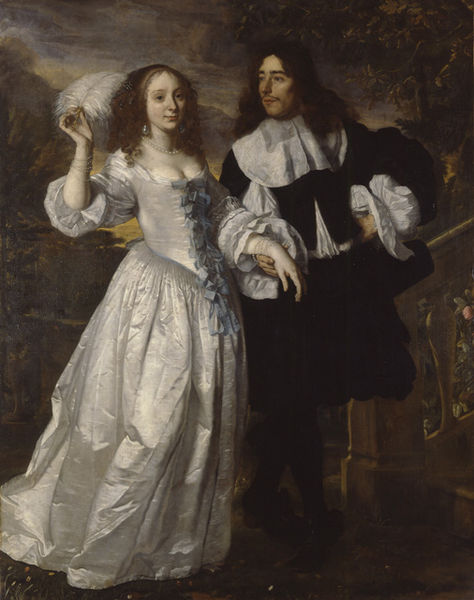
Titel: Junges Patrizierpaar
Künstler: Bartholomeus van der Helst
Standort: Karlsruhe
Institution: Staatliche Kunsthalle Karlsruhe
Schlagwörter: baum, blau, dunkel, feder, gemälde, gruppe, hand, himmel, mann, schatten, weiß, wolken, bäume, gelb, landschaft, menschen, abend, ausschnitt, blumen, braun, brust, busen, elegant, frankreich, frau, frisur, grau, haar, handschuh, handschuhe, hut, hüte, kleid, kleider, kopfbedeckungen, licht, nacht, ohrring, schmuck, schwarz, blick, dame, park, rose, tuch, ball, fest, fächer, gesellschaft, malerei, schleife, anzug, bart, gesichter, hemd, jacke, jung, mütze, mützen, schnurrbart, arm, arme, barock, blass, bluse, falten, gesicht, kleidung, kragen, lang, spitze, stein, ärmel, bild, bildnis, herr, holland, hände, portrait, porträt, öl, dämmerung, hügel, natur, sonne, gewand, haare, kostüm, mantel, adel, ohrringe, paar, rokkoko, schleifen, dekollete, dekoltee, front, kontrast, locken, perlen, renaissance, seide, szenerie, garten, beine, deutschland, hellblau, perücke, kopfbedeckung, lächeln, spanien, brüste, liebe, düster, genremalerei, italien, man, mieder, hosen, berge, gebirge, kette, farbe, klein, hof, ölgemälde, treppe, frack, braut, schnurbart, weib, glanz, robe, glänzend, geländer, stufe, stufen, edel, rüschen, fein, schnauzer, perlenkette, satin, bad, doppelporträt, pärchen, mond, stolz, balustrade, spaziergang, draußen, schönheit, manschetten, liebespaar, brautpaar, ehepaar, ehe, armband, puschen, hanschuh, verliebt, mittelalter, wams, herzog, malerie, treppengeländer, korsett, flämisch, edelmann, seidenkleid, teuer, im freien, brusttuch, rennaissance, gewellt, mann frau, doppel, paare, perlenohrring, baluster, gabriel, galant, handgelenk, weisses kleid, mante, königspaar, kragne, händehalten, handschue, galanterie, frai, öl auf leinwand, straussenfeder, fesder, mann#, himmel#, frau mit weißem kleid, perlenkettte, geälnder, balustrer, blaue schleifen, weiße feder, metsu, bluse manschetten, lange haare#